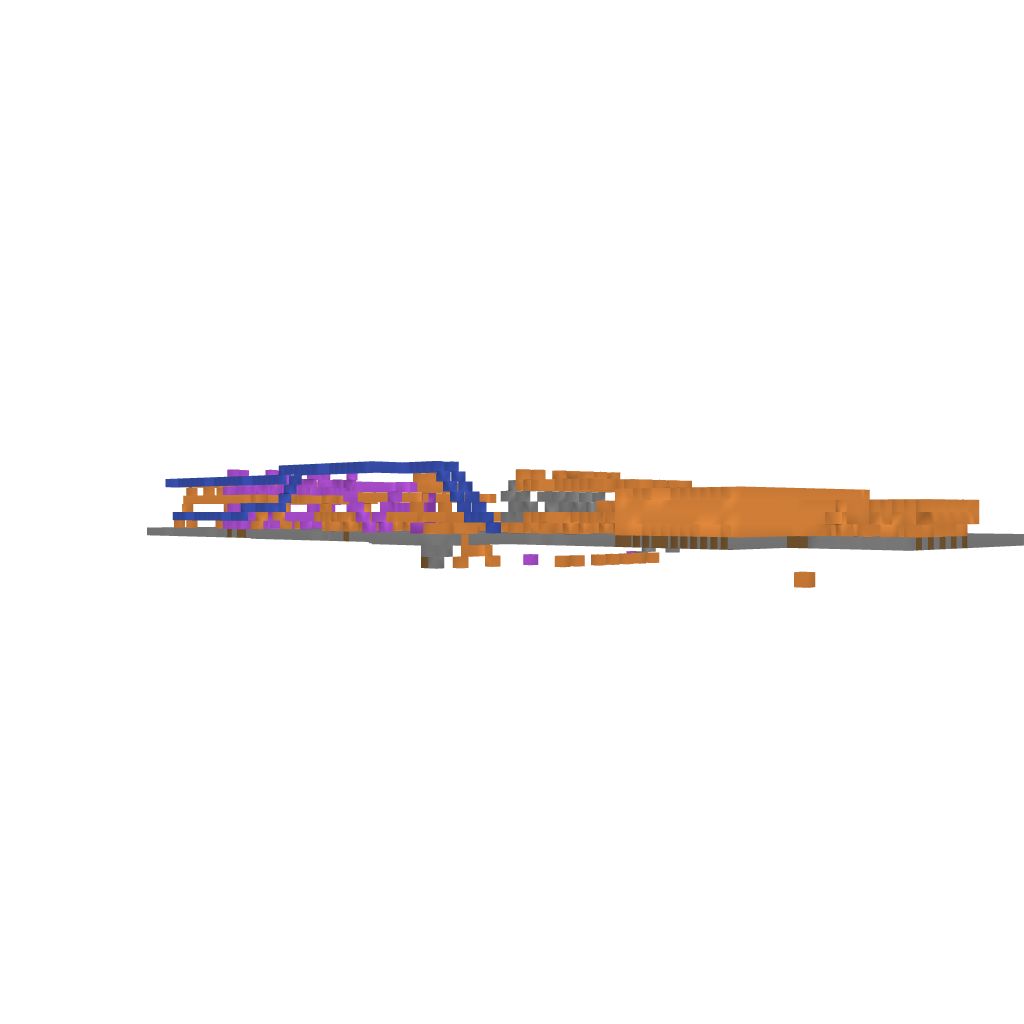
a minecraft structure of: Redstone Calculator bad low quality